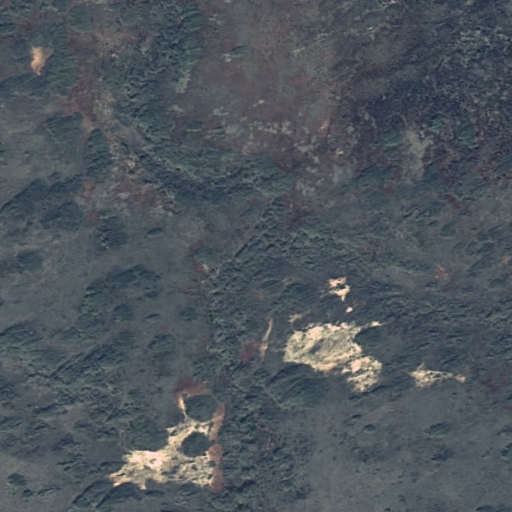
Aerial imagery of valley in Hawaii named Anahaki Gulch containing only unknown